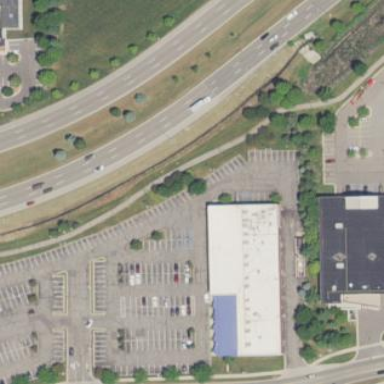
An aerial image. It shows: Street-side parking lot with asphalt surface.